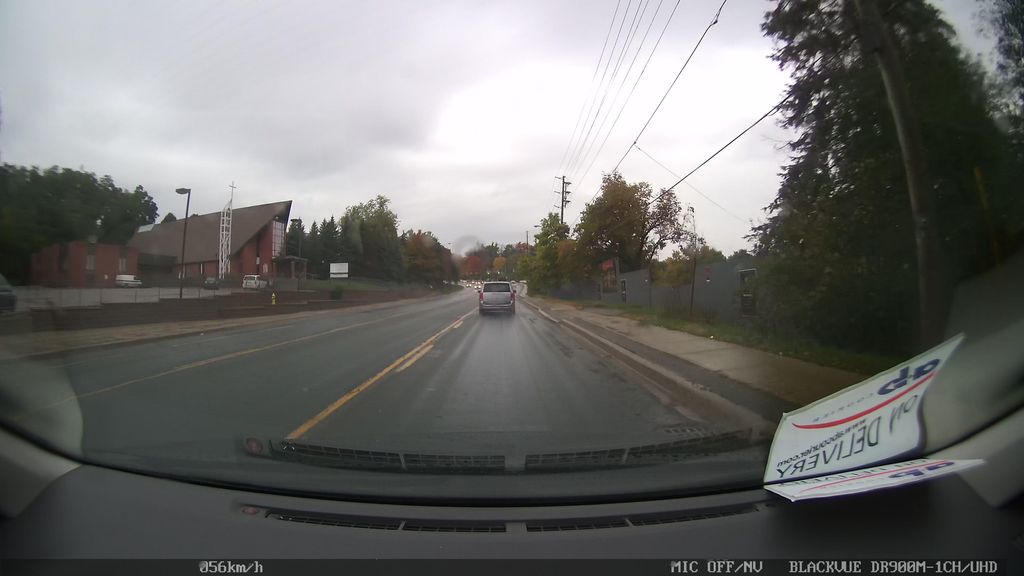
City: toronto